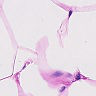
Metastatic tissue present: no